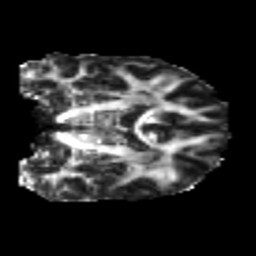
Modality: FA
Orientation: coronal
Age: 20
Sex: male
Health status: healthy
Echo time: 0.074 s